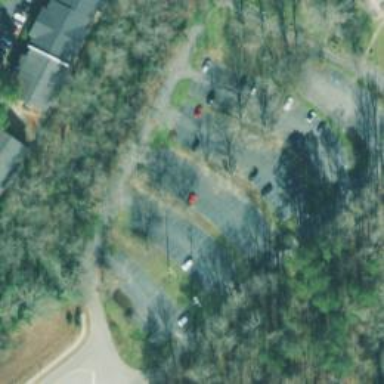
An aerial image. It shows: Parking area with asphalt surface.